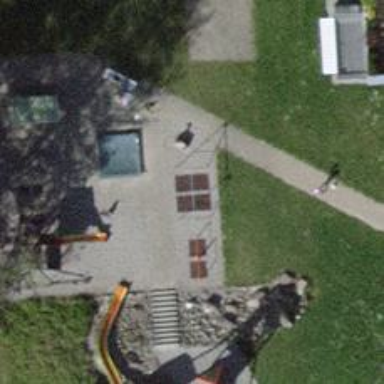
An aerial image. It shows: Playground with swings.